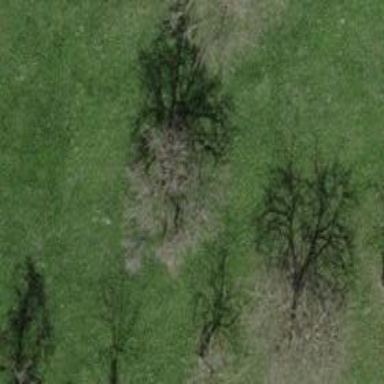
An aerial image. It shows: Single tag "natural: tree."